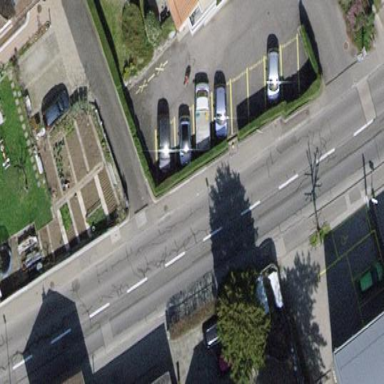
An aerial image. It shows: Street-side parking area.